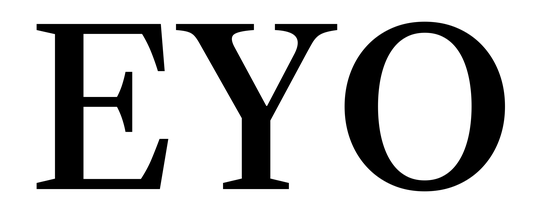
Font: LibreCaslonText_Medium